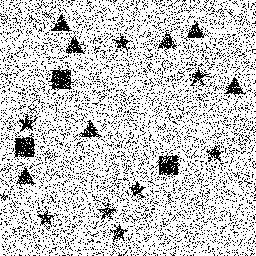
Squares: 3
Triangles: 7
Stars: 8
Total shapes: 18